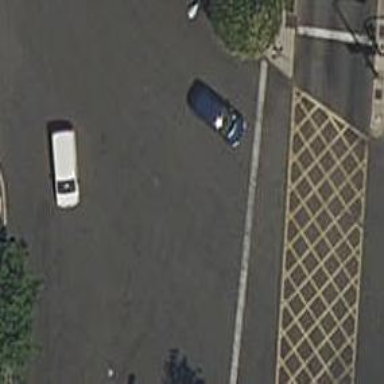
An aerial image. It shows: Road with traffic signals.